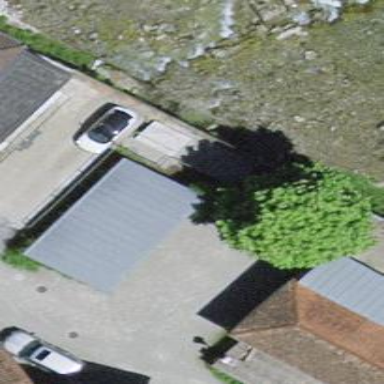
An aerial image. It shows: View of roof of building.